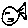
Label: fish